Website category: sports
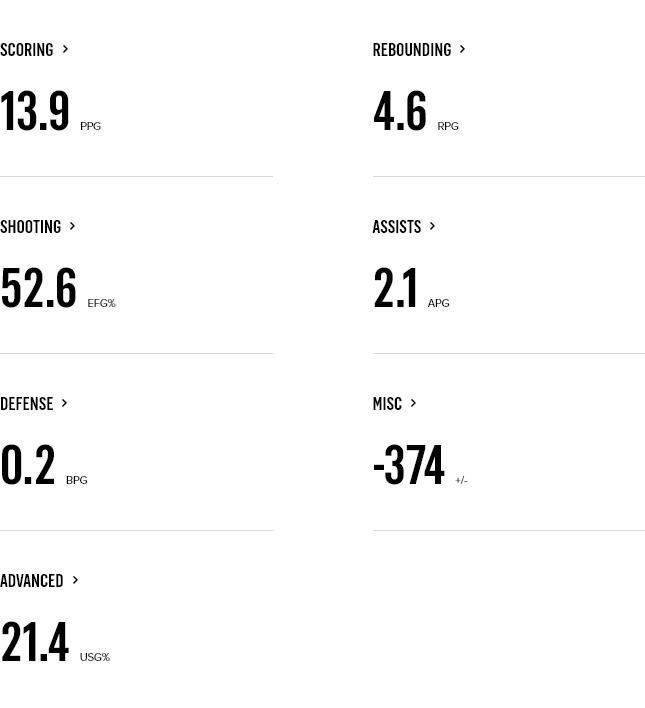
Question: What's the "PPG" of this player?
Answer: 13.9

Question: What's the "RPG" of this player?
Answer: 4.6

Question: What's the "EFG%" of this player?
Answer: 52.6

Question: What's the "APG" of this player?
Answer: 2.1

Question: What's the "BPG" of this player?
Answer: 0.2

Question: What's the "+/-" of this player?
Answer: -374

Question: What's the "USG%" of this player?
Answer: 21.4

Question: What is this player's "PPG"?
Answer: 13.9

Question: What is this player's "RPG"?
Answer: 4.6

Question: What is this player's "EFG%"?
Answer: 52.6

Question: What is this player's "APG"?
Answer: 2.1

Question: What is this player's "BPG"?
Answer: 0.2

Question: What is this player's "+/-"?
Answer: -374

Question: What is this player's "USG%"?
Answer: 21.4

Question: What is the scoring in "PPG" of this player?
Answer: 13.9

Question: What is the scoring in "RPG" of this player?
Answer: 4.6

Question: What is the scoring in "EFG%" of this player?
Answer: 52.6

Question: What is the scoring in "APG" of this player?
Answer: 2.1

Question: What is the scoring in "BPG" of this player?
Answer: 0.2

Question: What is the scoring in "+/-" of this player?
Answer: -374

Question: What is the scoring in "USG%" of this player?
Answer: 21.4

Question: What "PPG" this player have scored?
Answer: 13.9

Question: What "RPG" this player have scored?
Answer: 4.6

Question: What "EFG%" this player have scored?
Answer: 52.6

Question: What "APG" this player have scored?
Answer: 2.1

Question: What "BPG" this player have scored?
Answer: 0.2

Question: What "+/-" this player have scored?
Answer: -374

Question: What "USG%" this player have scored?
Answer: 21.4

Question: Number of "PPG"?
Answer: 13.9

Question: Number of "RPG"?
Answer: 4.6

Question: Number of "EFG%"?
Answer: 52.6

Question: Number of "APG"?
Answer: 2.1

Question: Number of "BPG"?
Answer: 0.2

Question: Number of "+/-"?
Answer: -374

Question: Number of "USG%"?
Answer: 21.4

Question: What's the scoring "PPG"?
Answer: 13.9

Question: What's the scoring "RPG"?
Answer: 4.6

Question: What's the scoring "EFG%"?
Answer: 52.6

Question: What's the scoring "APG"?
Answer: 2.1

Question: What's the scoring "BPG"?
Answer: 0.2

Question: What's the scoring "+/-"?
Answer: -374

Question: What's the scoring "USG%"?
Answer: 21.4